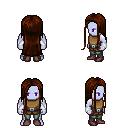
a pixel art fantasy rpg character, male body template, dark elf, purple skin, leather chest armor, teal pants, brown extra-long hairstyle, white cloth bracers, maroon shoes, four views (front, back, left, right), 2x2 character sprite sheet, small pixel art, hard edges, no anti-aliasing